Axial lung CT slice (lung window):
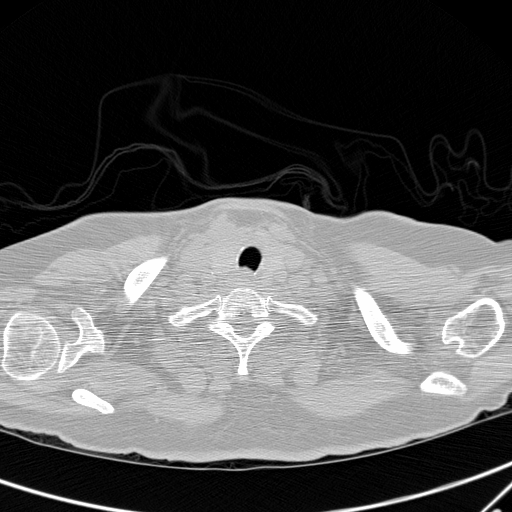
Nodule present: no